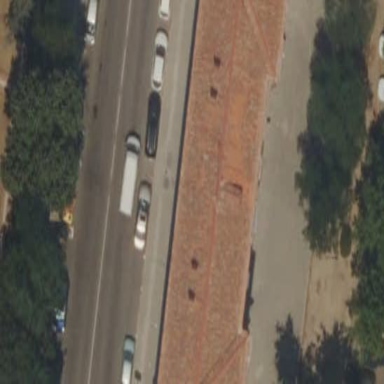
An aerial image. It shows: Gabled roof made of roof tiles on apartment building.